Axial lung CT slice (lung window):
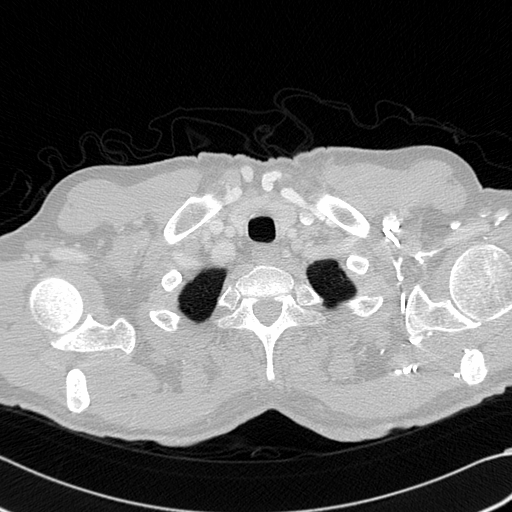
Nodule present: no